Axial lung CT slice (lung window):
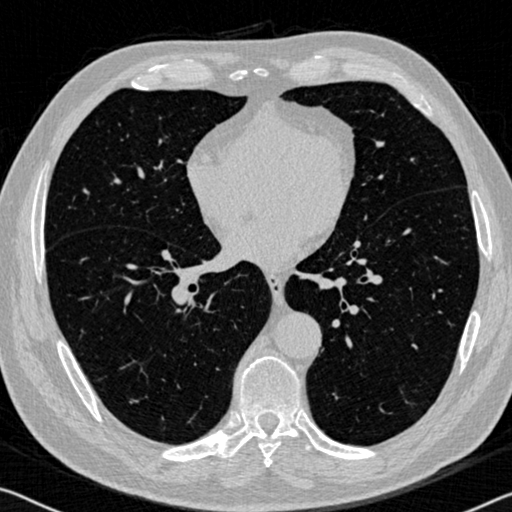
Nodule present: no